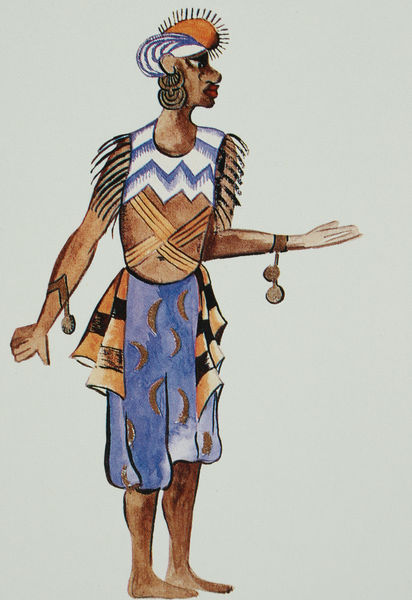
Titel: Scheherazade. Entwurf für das Bühnenkostüm des Mohren
Künstler: Pawel Kusnezow
Standort: Moskau
Institution: Bachruschin-Museum
Schlagwörter: blau, gemälde, hand, mann, aquarell, braun, frau, geste, nase, ohrring, orange, schmuck, schwarz, weiss, zeichnung, tuch, beige, malerei, muster, ornament, hose, augen, falten, kleidung, mensch, stehen, hände, stamm, haare, ohrringe, lippen, ohren, beine, farbig, russland, abstrakt, afrika, formen, graphik, lila, linien, bauchnabel, hüften, neger, mond, maske, barfuß, halbmond, tracht, armband, anhänger, afrikaner, schwarzer, mohr, bemalung, bitte, kopfschmuck, tradition, medaillons, kult, indianer, münzen, handfläche, armschmuck, schmuc, sturn, aden, eingeborener, armring, barfußß, schienbeinew